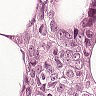
Metastatic tissue present: yes